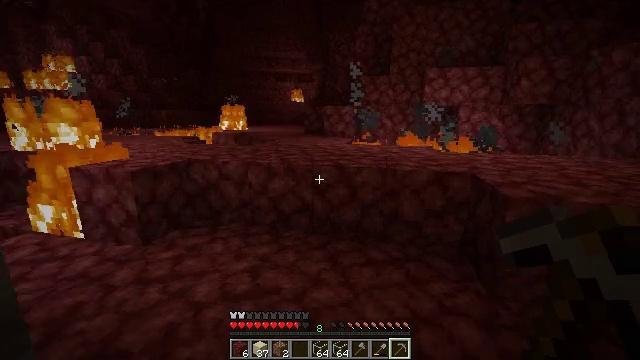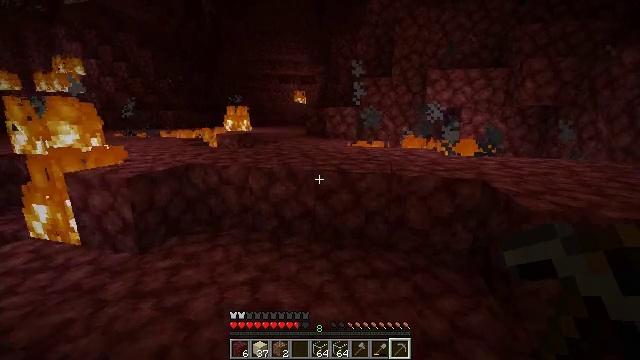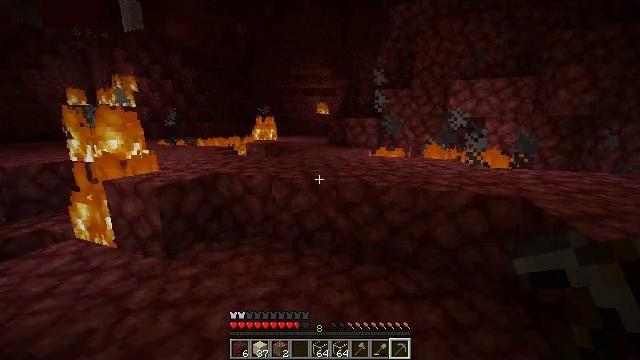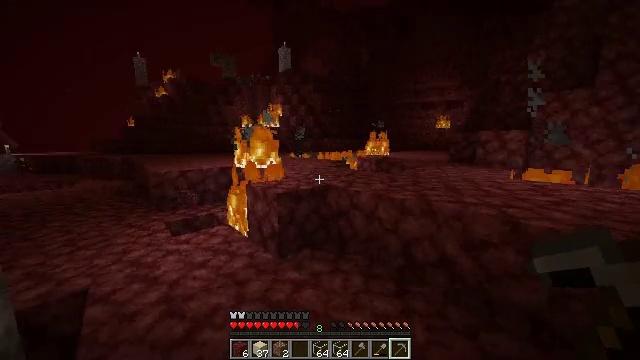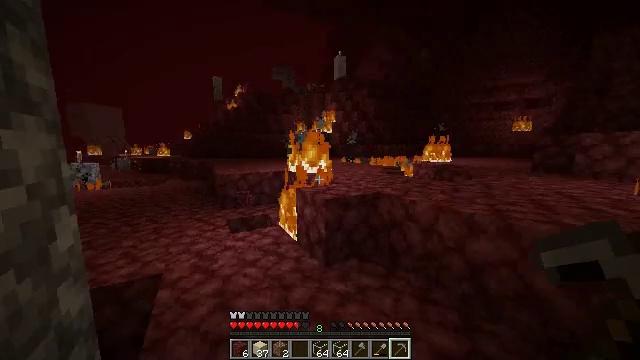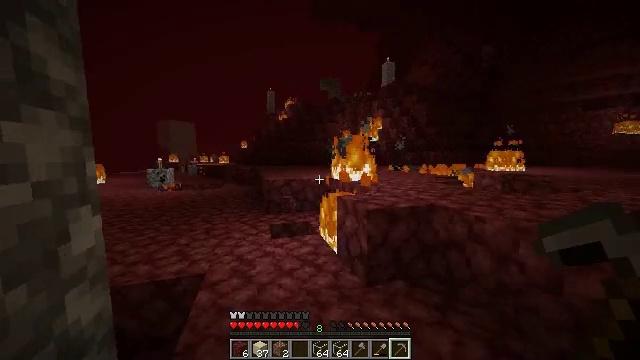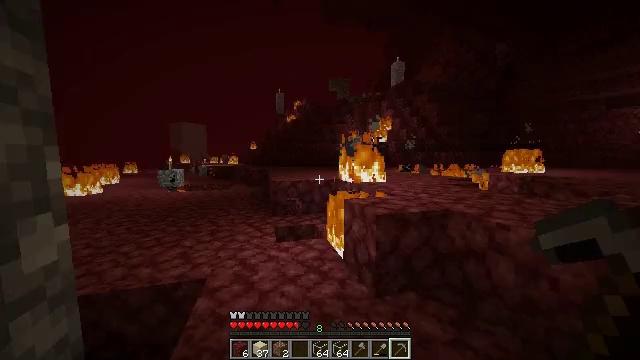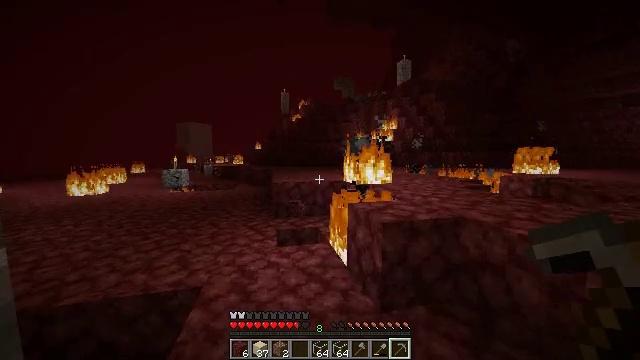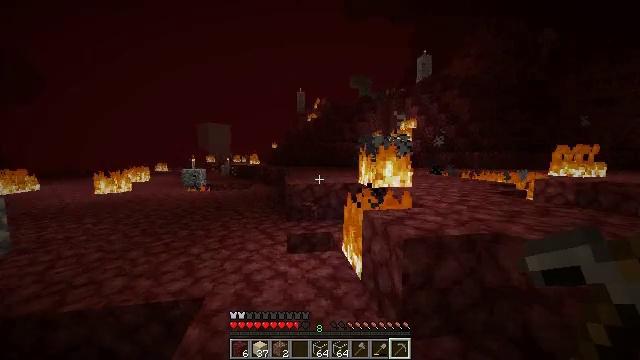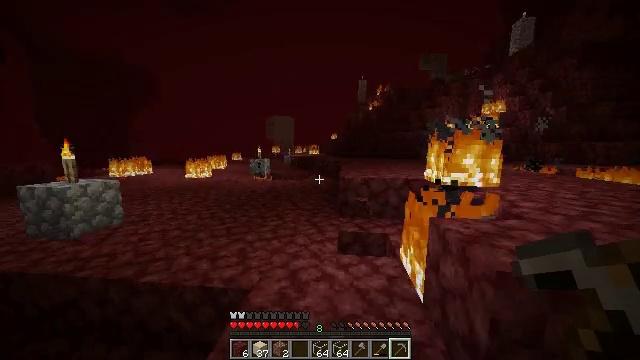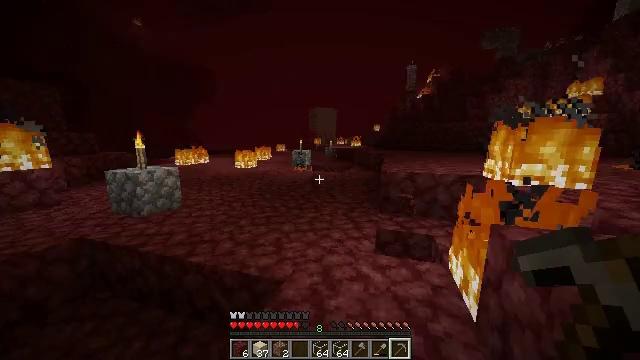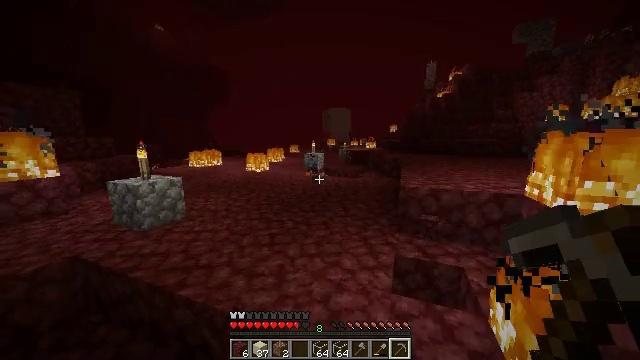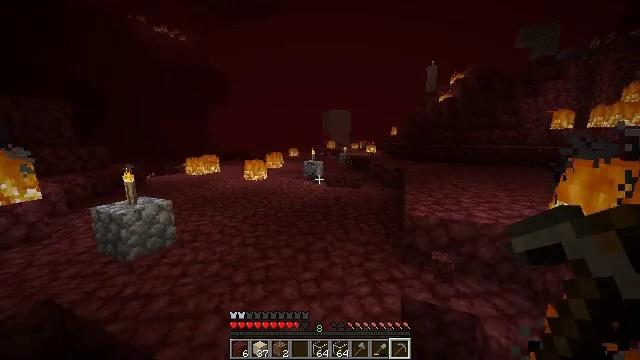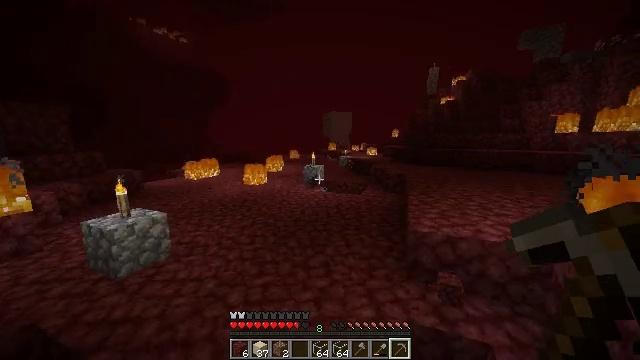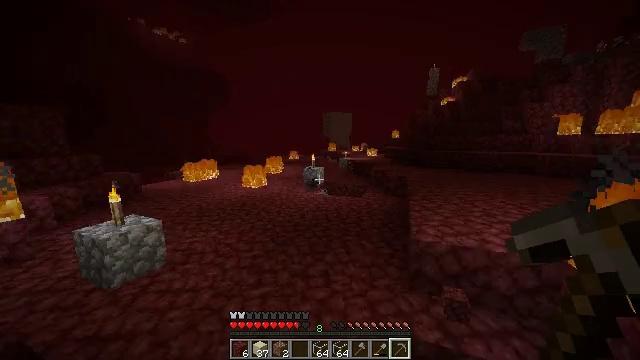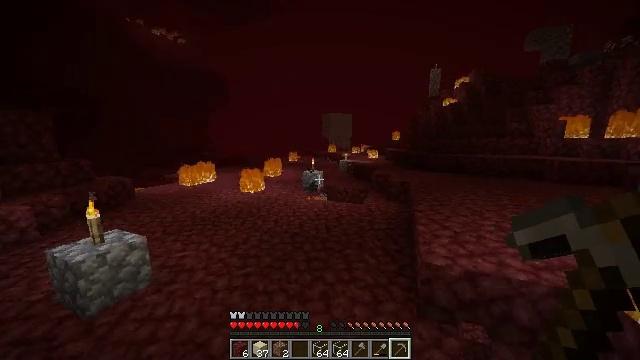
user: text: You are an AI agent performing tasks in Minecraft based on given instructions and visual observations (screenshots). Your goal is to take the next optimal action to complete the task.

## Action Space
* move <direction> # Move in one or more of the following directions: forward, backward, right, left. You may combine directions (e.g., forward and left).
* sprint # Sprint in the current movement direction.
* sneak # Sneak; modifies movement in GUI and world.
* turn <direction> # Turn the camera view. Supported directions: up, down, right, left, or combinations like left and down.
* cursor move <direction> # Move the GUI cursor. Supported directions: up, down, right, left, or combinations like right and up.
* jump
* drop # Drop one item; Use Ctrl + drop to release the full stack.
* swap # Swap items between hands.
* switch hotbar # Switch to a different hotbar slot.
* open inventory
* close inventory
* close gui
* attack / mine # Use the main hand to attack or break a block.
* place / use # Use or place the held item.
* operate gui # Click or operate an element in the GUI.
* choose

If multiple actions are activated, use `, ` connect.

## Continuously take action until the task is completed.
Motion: motion action
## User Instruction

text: Harvest the hopper from its place.
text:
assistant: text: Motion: move forward, sprint
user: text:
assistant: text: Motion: move forward, sprint, turn left and up
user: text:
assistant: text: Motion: move forward, sprint, turn left and up
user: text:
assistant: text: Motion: move forward, turn left and up
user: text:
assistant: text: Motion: move forward, sprint, turn left and up
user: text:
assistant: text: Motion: move forward, sprint, turn left
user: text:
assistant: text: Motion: move forward, sprint, turn left
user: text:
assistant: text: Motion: move forward, sprint, turn left
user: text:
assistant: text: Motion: move forward, turn left and down
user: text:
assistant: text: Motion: move forward, turn left and down
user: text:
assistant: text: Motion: move forward, turn left, jump
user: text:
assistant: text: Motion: move forward, jump
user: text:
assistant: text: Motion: move forward, jump
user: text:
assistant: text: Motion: move forward, jump
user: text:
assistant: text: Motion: move forward, jump
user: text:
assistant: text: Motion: move forward, jump
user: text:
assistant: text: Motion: move forward, jump
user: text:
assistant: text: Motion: move forward, jump
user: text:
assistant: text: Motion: move forward, turn up, jump
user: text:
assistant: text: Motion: move forward, turn right and up, jump
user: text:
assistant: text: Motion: move forward, turn right and up, jump
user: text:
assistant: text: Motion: move forward, turn right, jump
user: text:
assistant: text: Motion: move forward, sprint, turn right, jump
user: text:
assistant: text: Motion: move forward, sprint, turn right, jump
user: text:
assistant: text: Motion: move forward, sprint, turn right, jump
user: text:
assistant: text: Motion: move forward, jump
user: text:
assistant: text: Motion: move forward, jump
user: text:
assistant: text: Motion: move forward, jump
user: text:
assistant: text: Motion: move forward, jump
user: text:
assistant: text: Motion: move forward, jump